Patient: sex F, age 46
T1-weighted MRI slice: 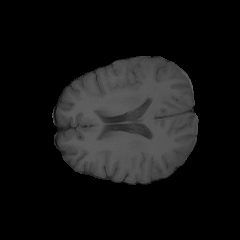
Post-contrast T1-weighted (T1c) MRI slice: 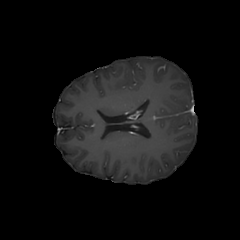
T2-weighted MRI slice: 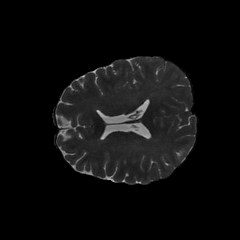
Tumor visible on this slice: no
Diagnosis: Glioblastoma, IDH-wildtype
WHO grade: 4